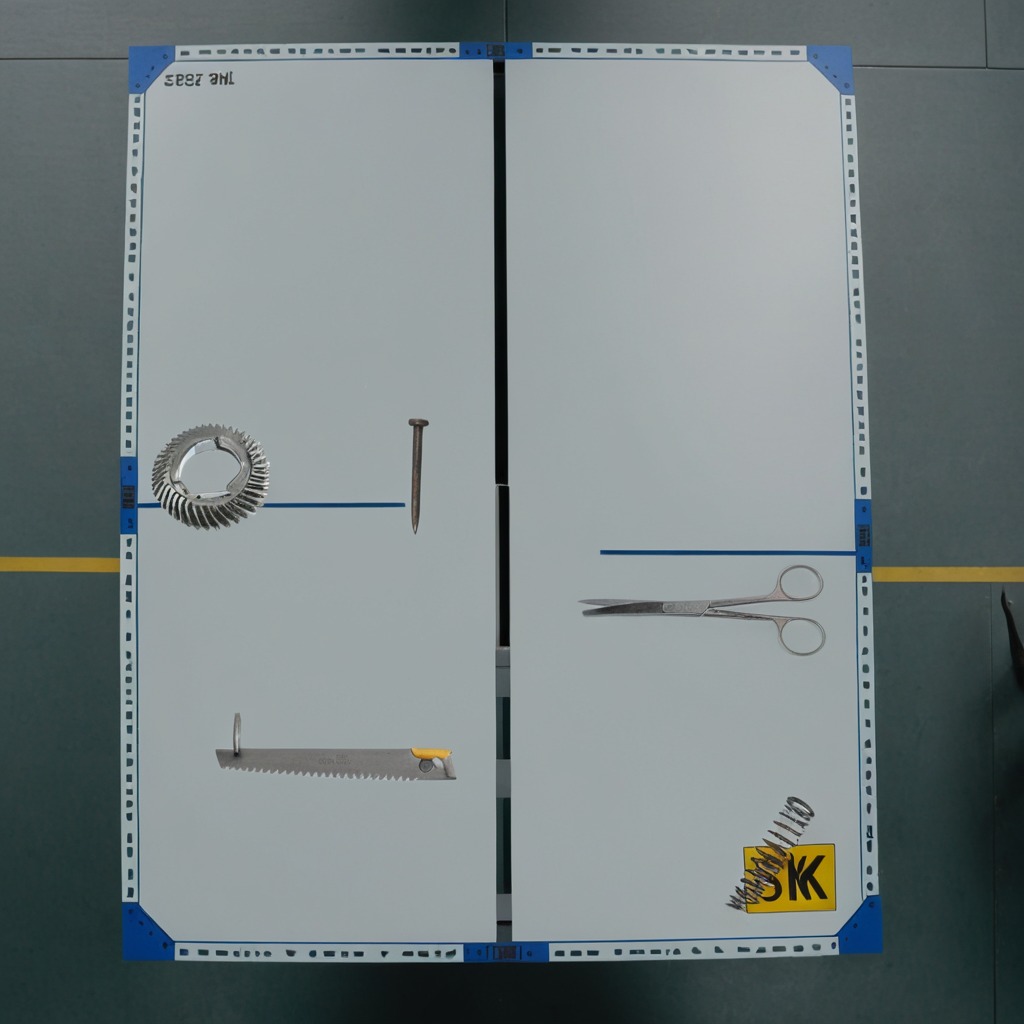
A steel gear with teeth, an iron nail, a coiled metal spring, a handheld metal saw, and a pair of scissors are lying on the toolbox surface.